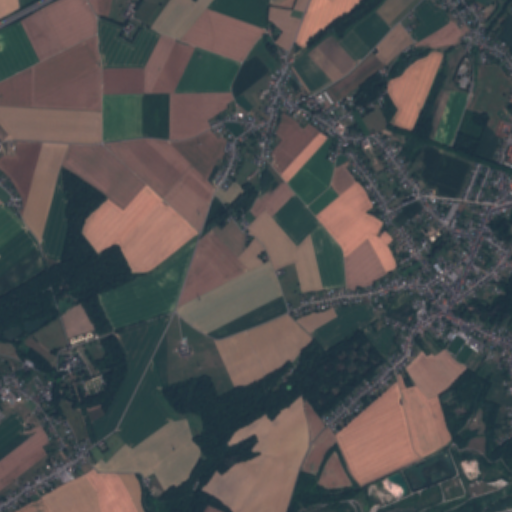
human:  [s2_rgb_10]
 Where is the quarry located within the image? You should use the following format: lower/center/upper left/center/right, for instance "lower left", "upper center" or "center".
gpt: The quarry is located in the lower right of the image.
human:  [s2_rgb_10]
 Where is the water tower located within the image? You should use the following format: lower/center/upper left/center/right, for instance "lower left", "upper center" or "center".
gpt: The water tower is located in the upper center of the image.
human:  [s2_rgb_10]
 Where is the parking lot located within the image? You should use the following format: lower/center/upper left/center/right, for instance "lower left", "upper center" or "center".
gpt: There is no parking lot in the image.